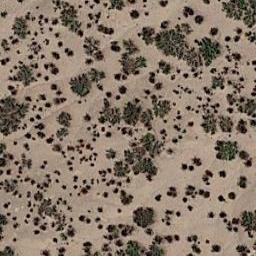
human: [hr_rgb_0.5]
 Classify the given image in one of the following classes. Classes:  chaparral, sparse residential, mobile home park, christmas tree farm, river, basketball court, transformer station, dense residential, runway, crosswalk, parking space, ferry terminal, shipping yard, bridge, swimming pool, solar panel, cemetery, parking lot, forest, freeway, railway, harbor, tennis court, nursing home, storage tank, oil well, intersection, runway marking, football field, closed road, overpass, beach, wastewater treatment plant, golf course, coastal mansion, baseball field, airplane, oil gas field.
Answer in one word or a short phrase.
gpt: chaparral